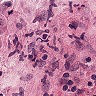
Metastatic tissue present: yes